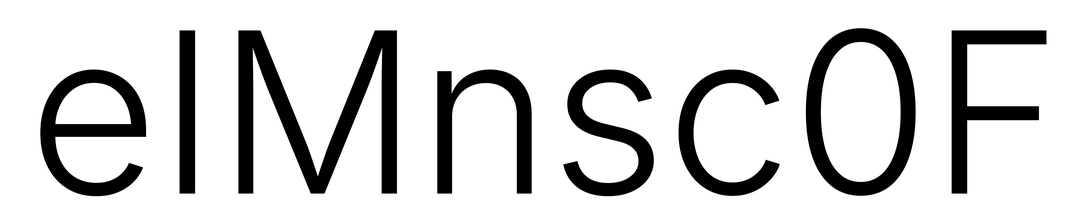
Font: Inter_Light